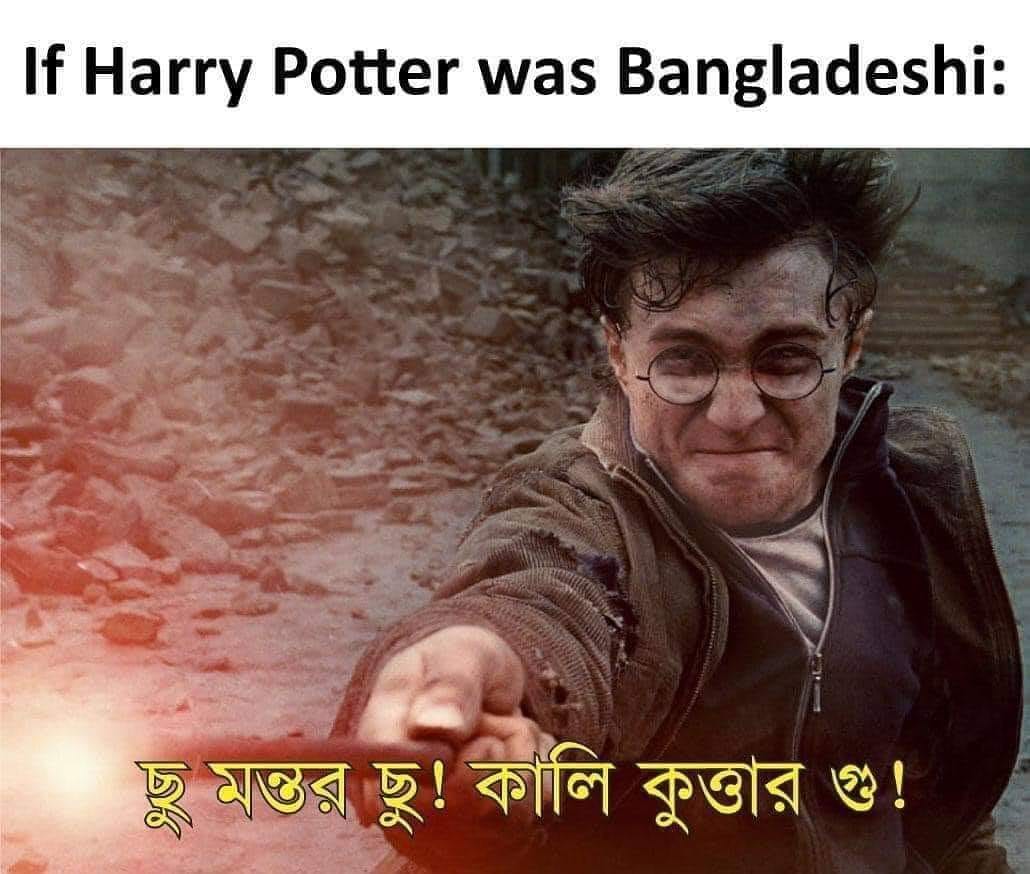
Caption: If Harry Potter was Bangladeshi: ছু মন্তর ছু ! কালি কুত্তার গু !
Label: non-hate